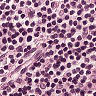
Metastatic tissue present: no